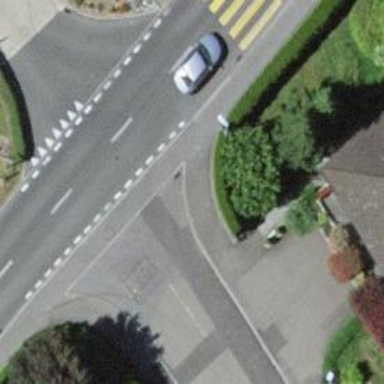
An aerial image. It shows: Unmarked crossing on the road.